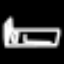
Label: bed